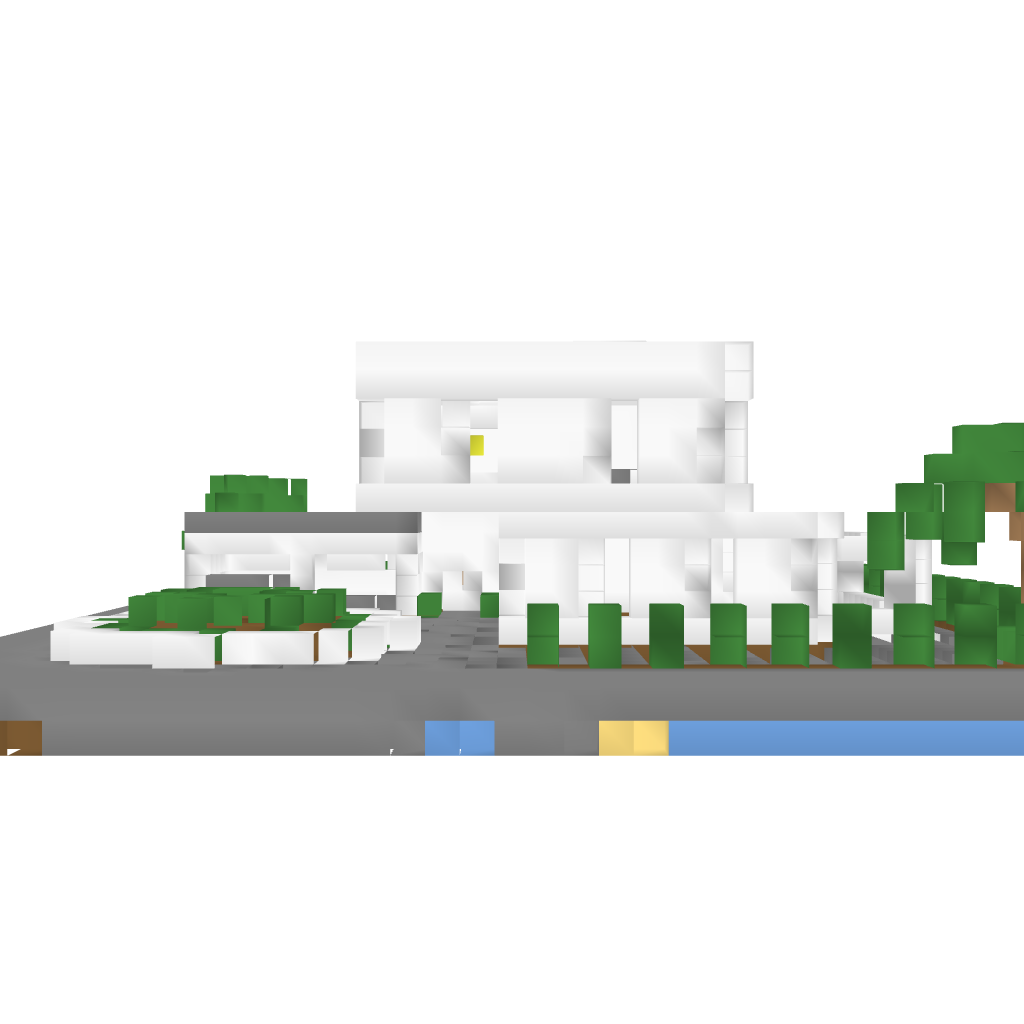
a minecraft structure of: Modern house bad low quality